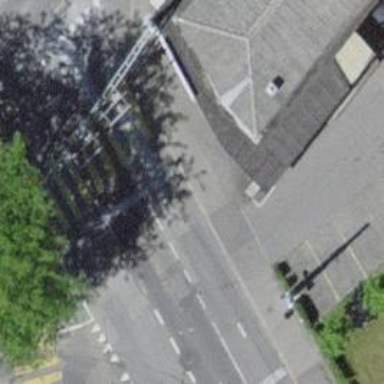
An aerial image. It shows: Road with traffic signals.